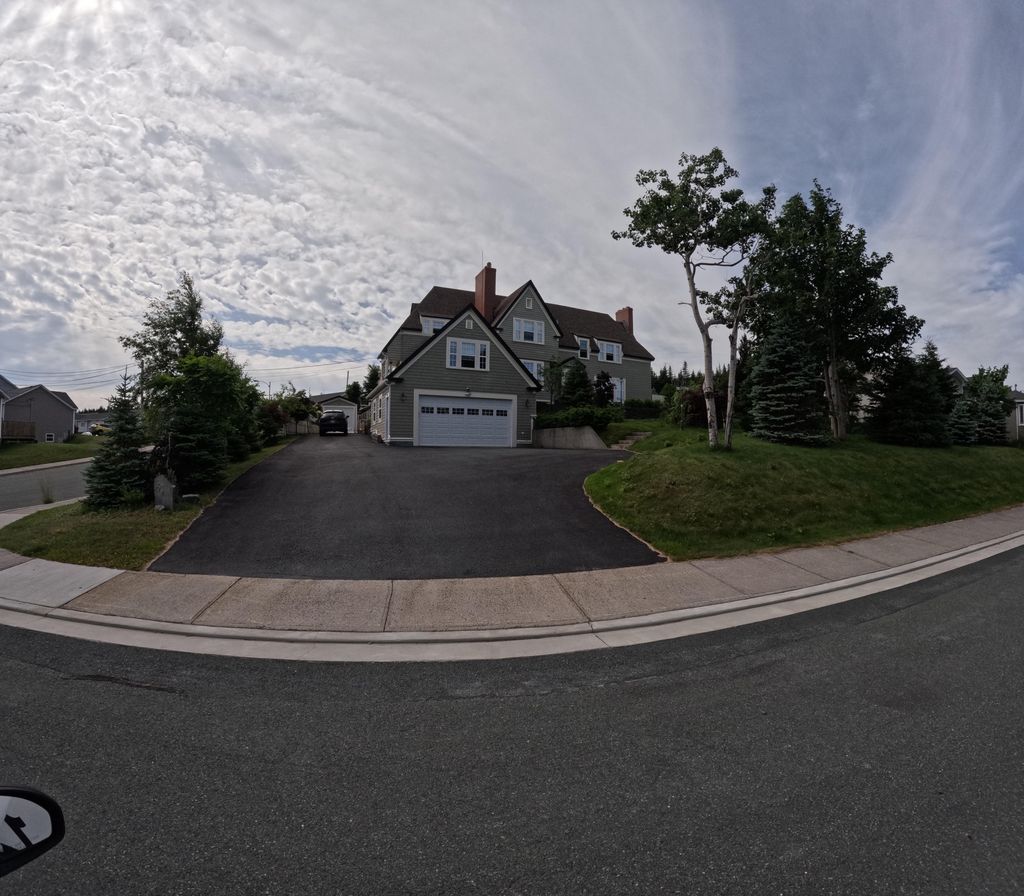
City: st_johns